Question: I'm making a RSS feed parser and and then inflate the UI using an array adapter. THe layout of the screen where the list would be made shows the list as big. However, when I actuallyy execute the application, it shows small titles.
The layout goes like this,
'''
<?xml version="1.0" encoding="utf-8"?>
<LinearLayout xmlns:android="http://schemas.android.com/apk/res/android"
android:layout_width="wrap_content"
android:layout_height="wrap_content">
<ListView
android:id="@+id/android:list"
android:layout_width="wrap_content"
android:layout_height="280dp" />
</LinearLayout>
'''
Here is a Screenshot:

If anybody could tell me, how to make those lists look bigger, as I have a plan to parse the image url as well, and show it on the left of the posts.
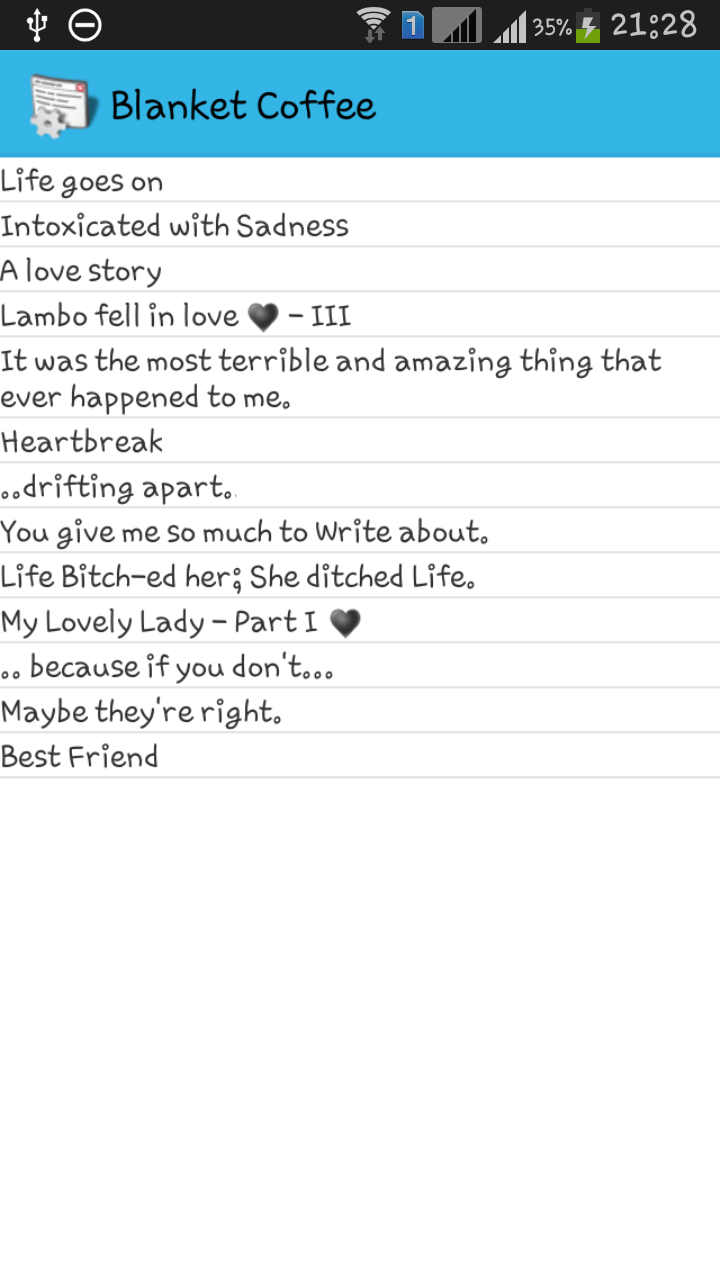
Answer: Create a custom adapter that extends BaseAdapter. This will allow you to inflate a custom view for each row. In that view, simply make the text larger.
'''
public View getView(final int position, View convertView, ViewGroup parent) {
final ViewHolder holder;
if (convertView == null) {
convertView = context.getLayoutInflater().inflate(
R.layout.apk_card, parent, false);
holder = new ViewHolder();
holder.appIcon = (ImageView) convertView.findViewById(R.id.appicon);
holder.appName = (TextView) convertView.findViewById(R.id.appname);
holder.statusIcon = (ImageView) convertView
.findViewById(R.id.status_icon);
holder.statusText = (TextView) convertView
.findViewById(R.id.status_text);
holder.status = convertView.findViewById(R.id.status);
holder.details = convertView.findViewById(R.id.details);
holder.launch = convertView.findViewById(R.id.launch);
convertView.setTag(holder);
} else {
holder = (ViewHolder) convertView.getTag();
}
ApplicationInfo appInfo = getItem(position);
Drawable appIcon = packageManager.getApplicationIcon(appInfo);
String appName = packageManager.getApplicationLabel(appInfo).toString();
holder.appName.setText(appName);
holder.appIcon.setImageDrawable(appIcon);
return convertView;
}
'''